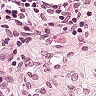
Metastatic tissue present: no